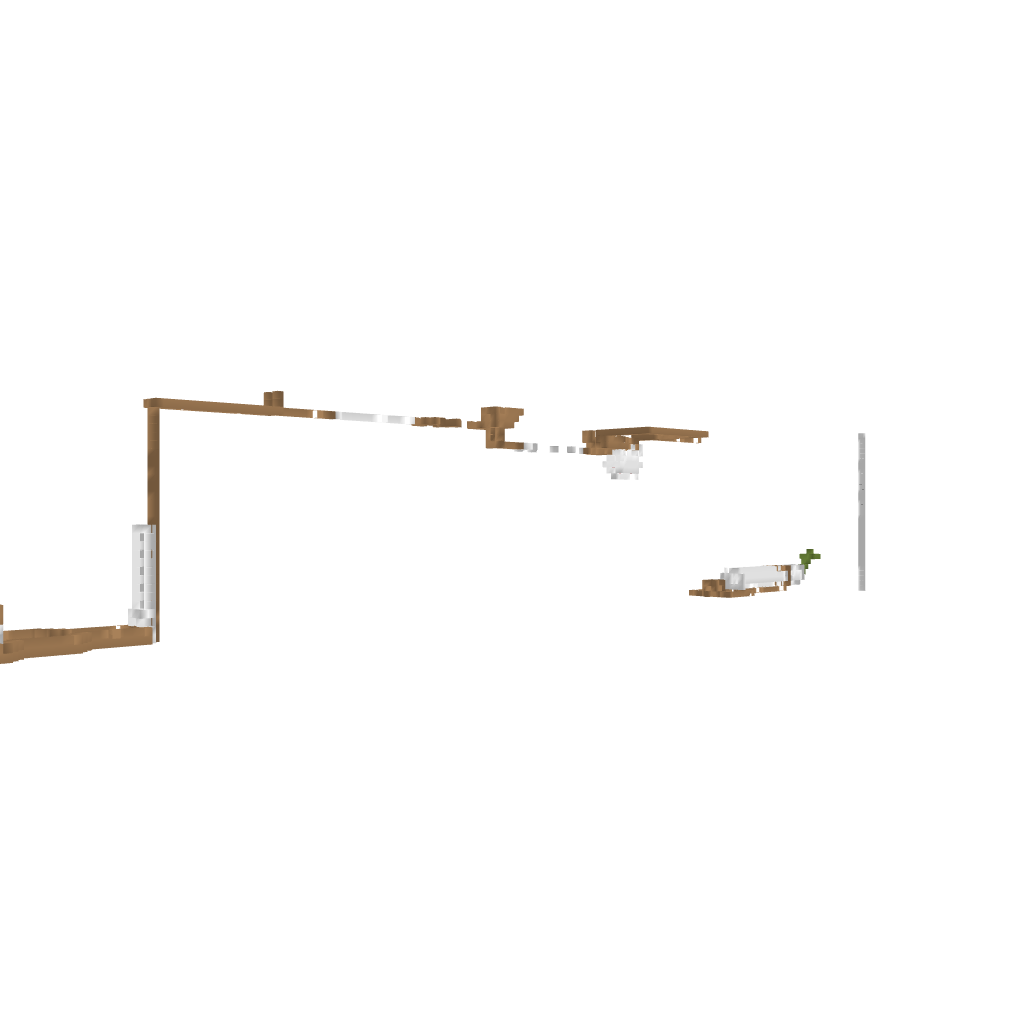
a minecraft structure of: Death Course bad low quality